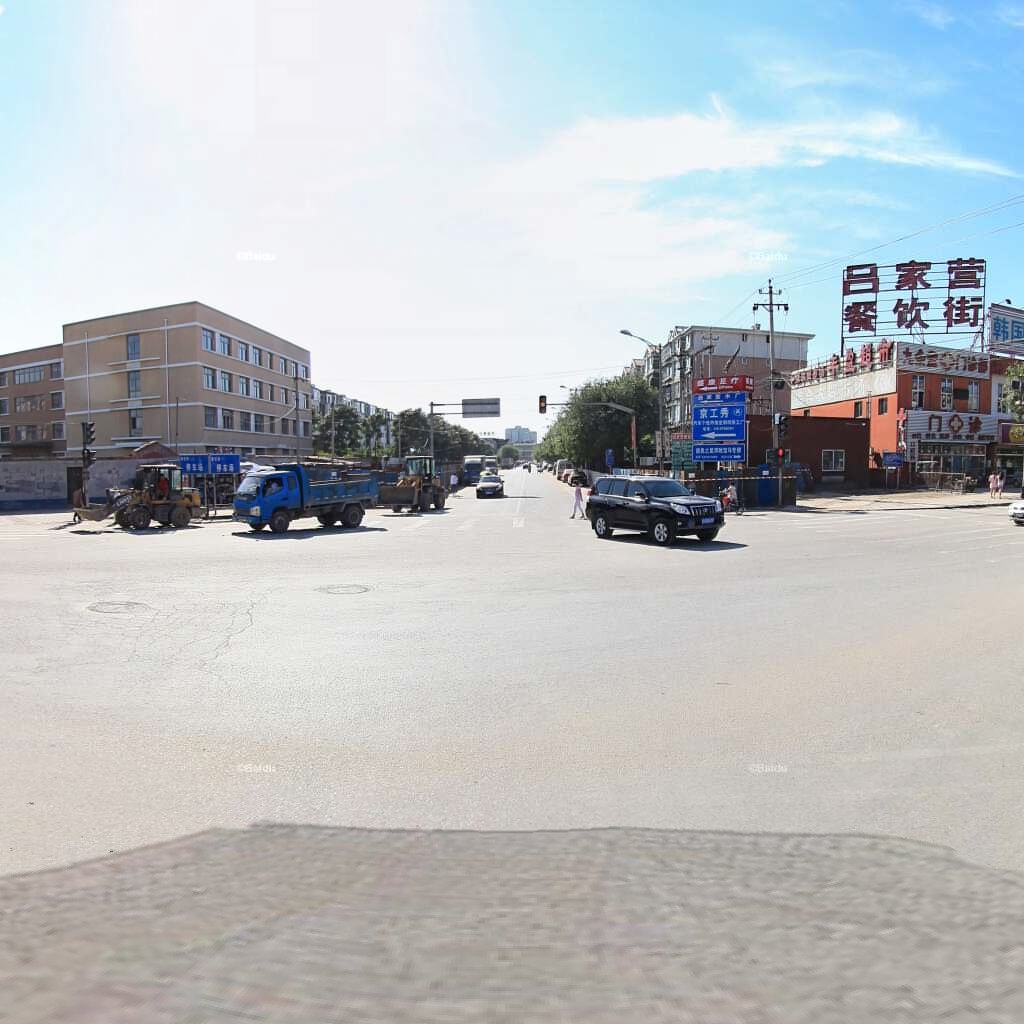
Region: Chaoyang
Road damage annotations: alligator crack, manhole cover, manhole cover